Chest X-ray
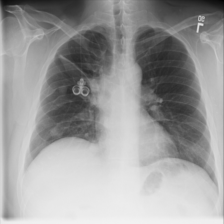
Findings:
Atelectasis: negative
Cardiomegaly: negative
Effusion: negative
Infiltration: negative
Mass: negative
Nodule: negative
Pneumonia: negative
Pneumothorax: negative
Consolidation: negative
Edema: negative
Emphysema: negative
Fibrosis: negative
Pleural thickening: negative
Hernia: negative